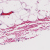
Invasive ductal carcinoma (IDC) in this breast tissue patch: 0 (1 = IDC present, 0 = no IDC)